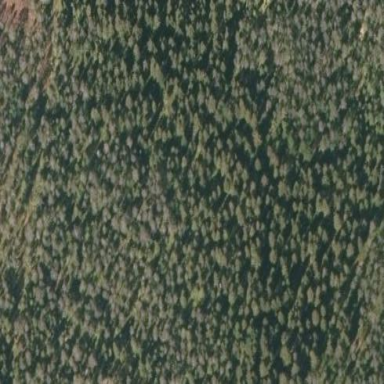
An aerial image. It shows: Woodland consisting mainly of needle-leaved trees.